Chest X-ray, PA view. Patient: 51 years old, sex F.
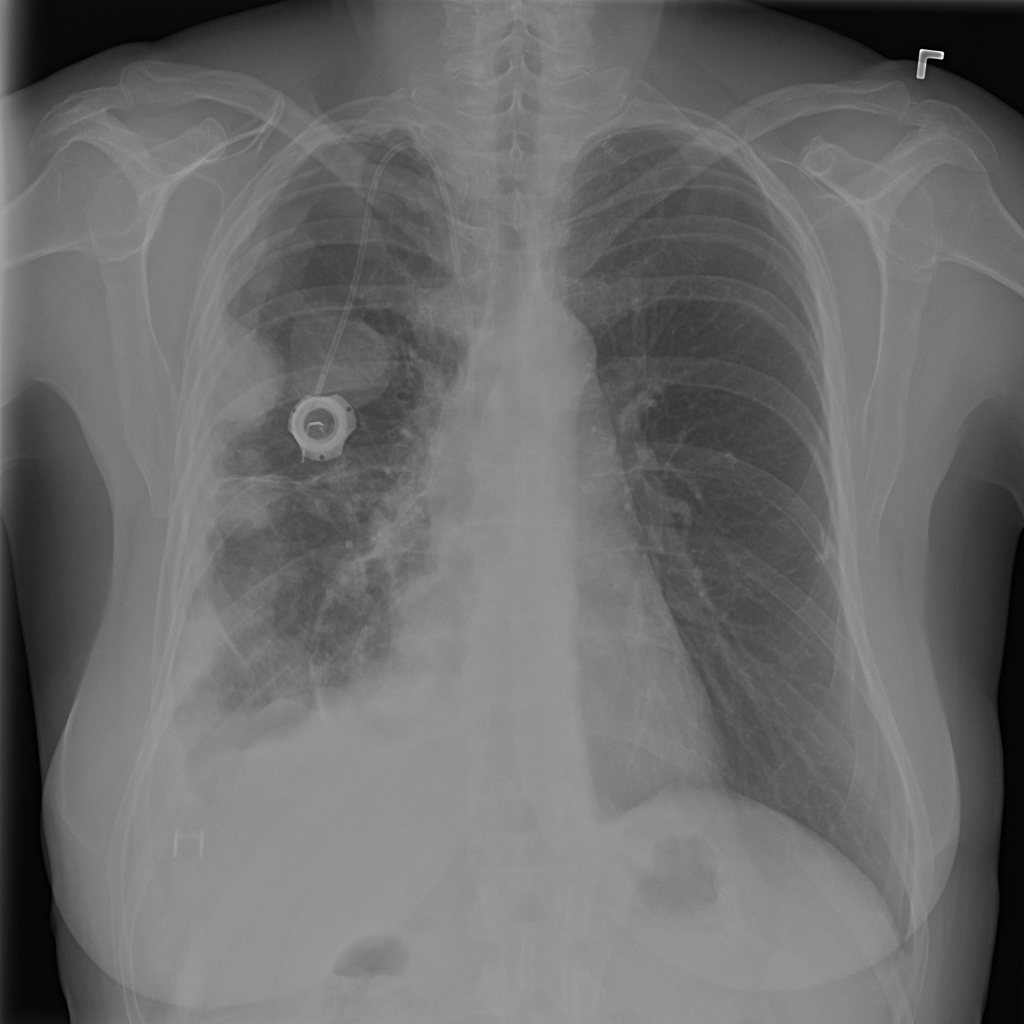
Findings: Mass